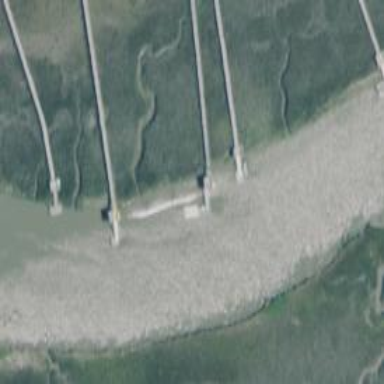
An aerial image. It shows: Man-made pier.